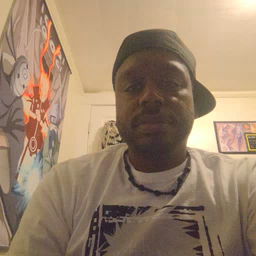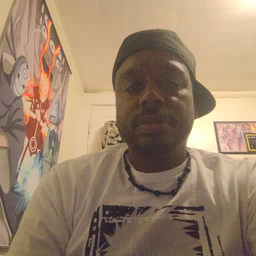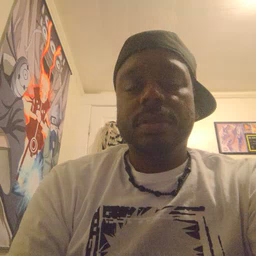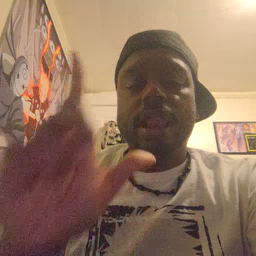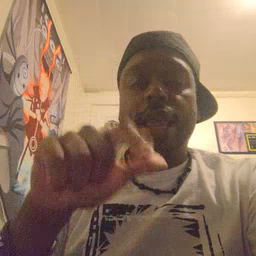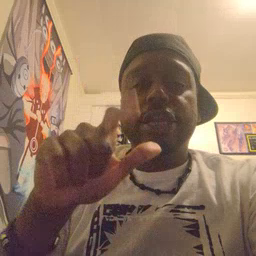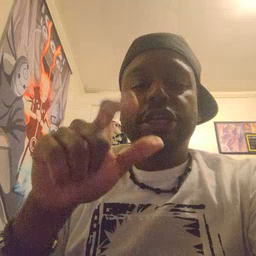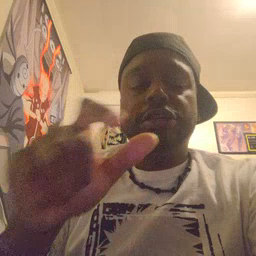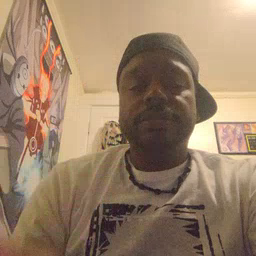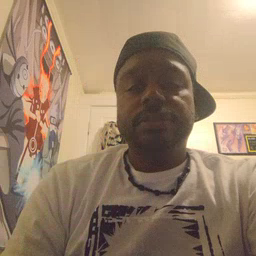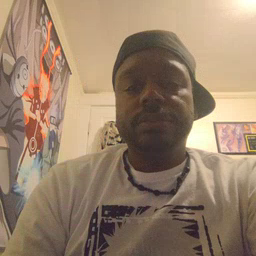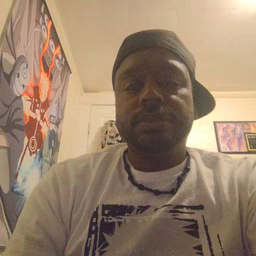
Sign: later